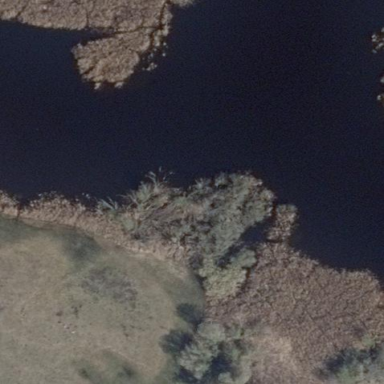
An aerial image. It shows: Reedbed wetland area.